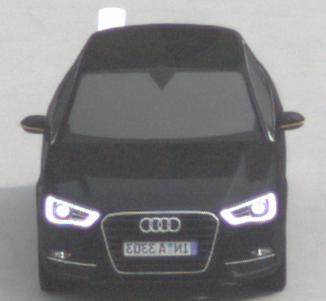
Make: Audi
Model: A3 1.2 TFSI
Detailed model: A3 (8V)
Model produced from: 2013/02
Model produced until: 2014/05
Doors: 3
Color: black
Road condition: dry road
Daytime: morning or afternoon
Contrast: low contrast